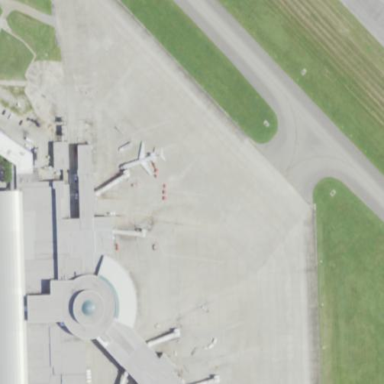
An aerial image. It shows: Airport terminal building.